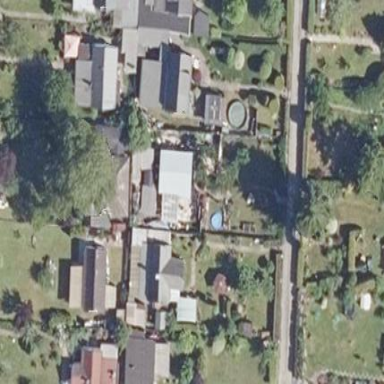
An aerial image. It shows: Plot in the allotments.